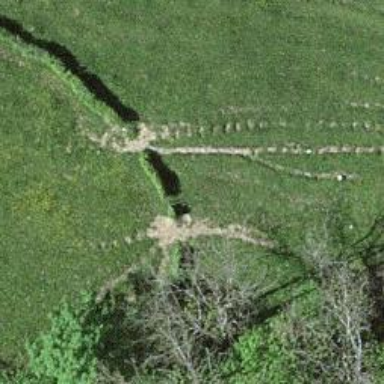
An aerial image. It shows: Hedge acting as barrier.